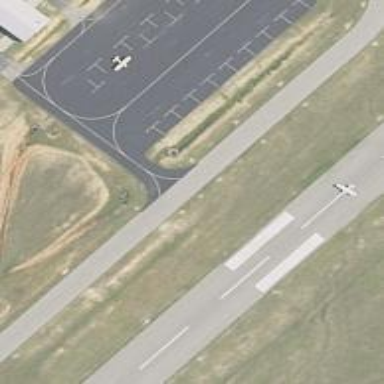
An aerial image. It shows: View of taxiway at the airport.